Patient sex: F
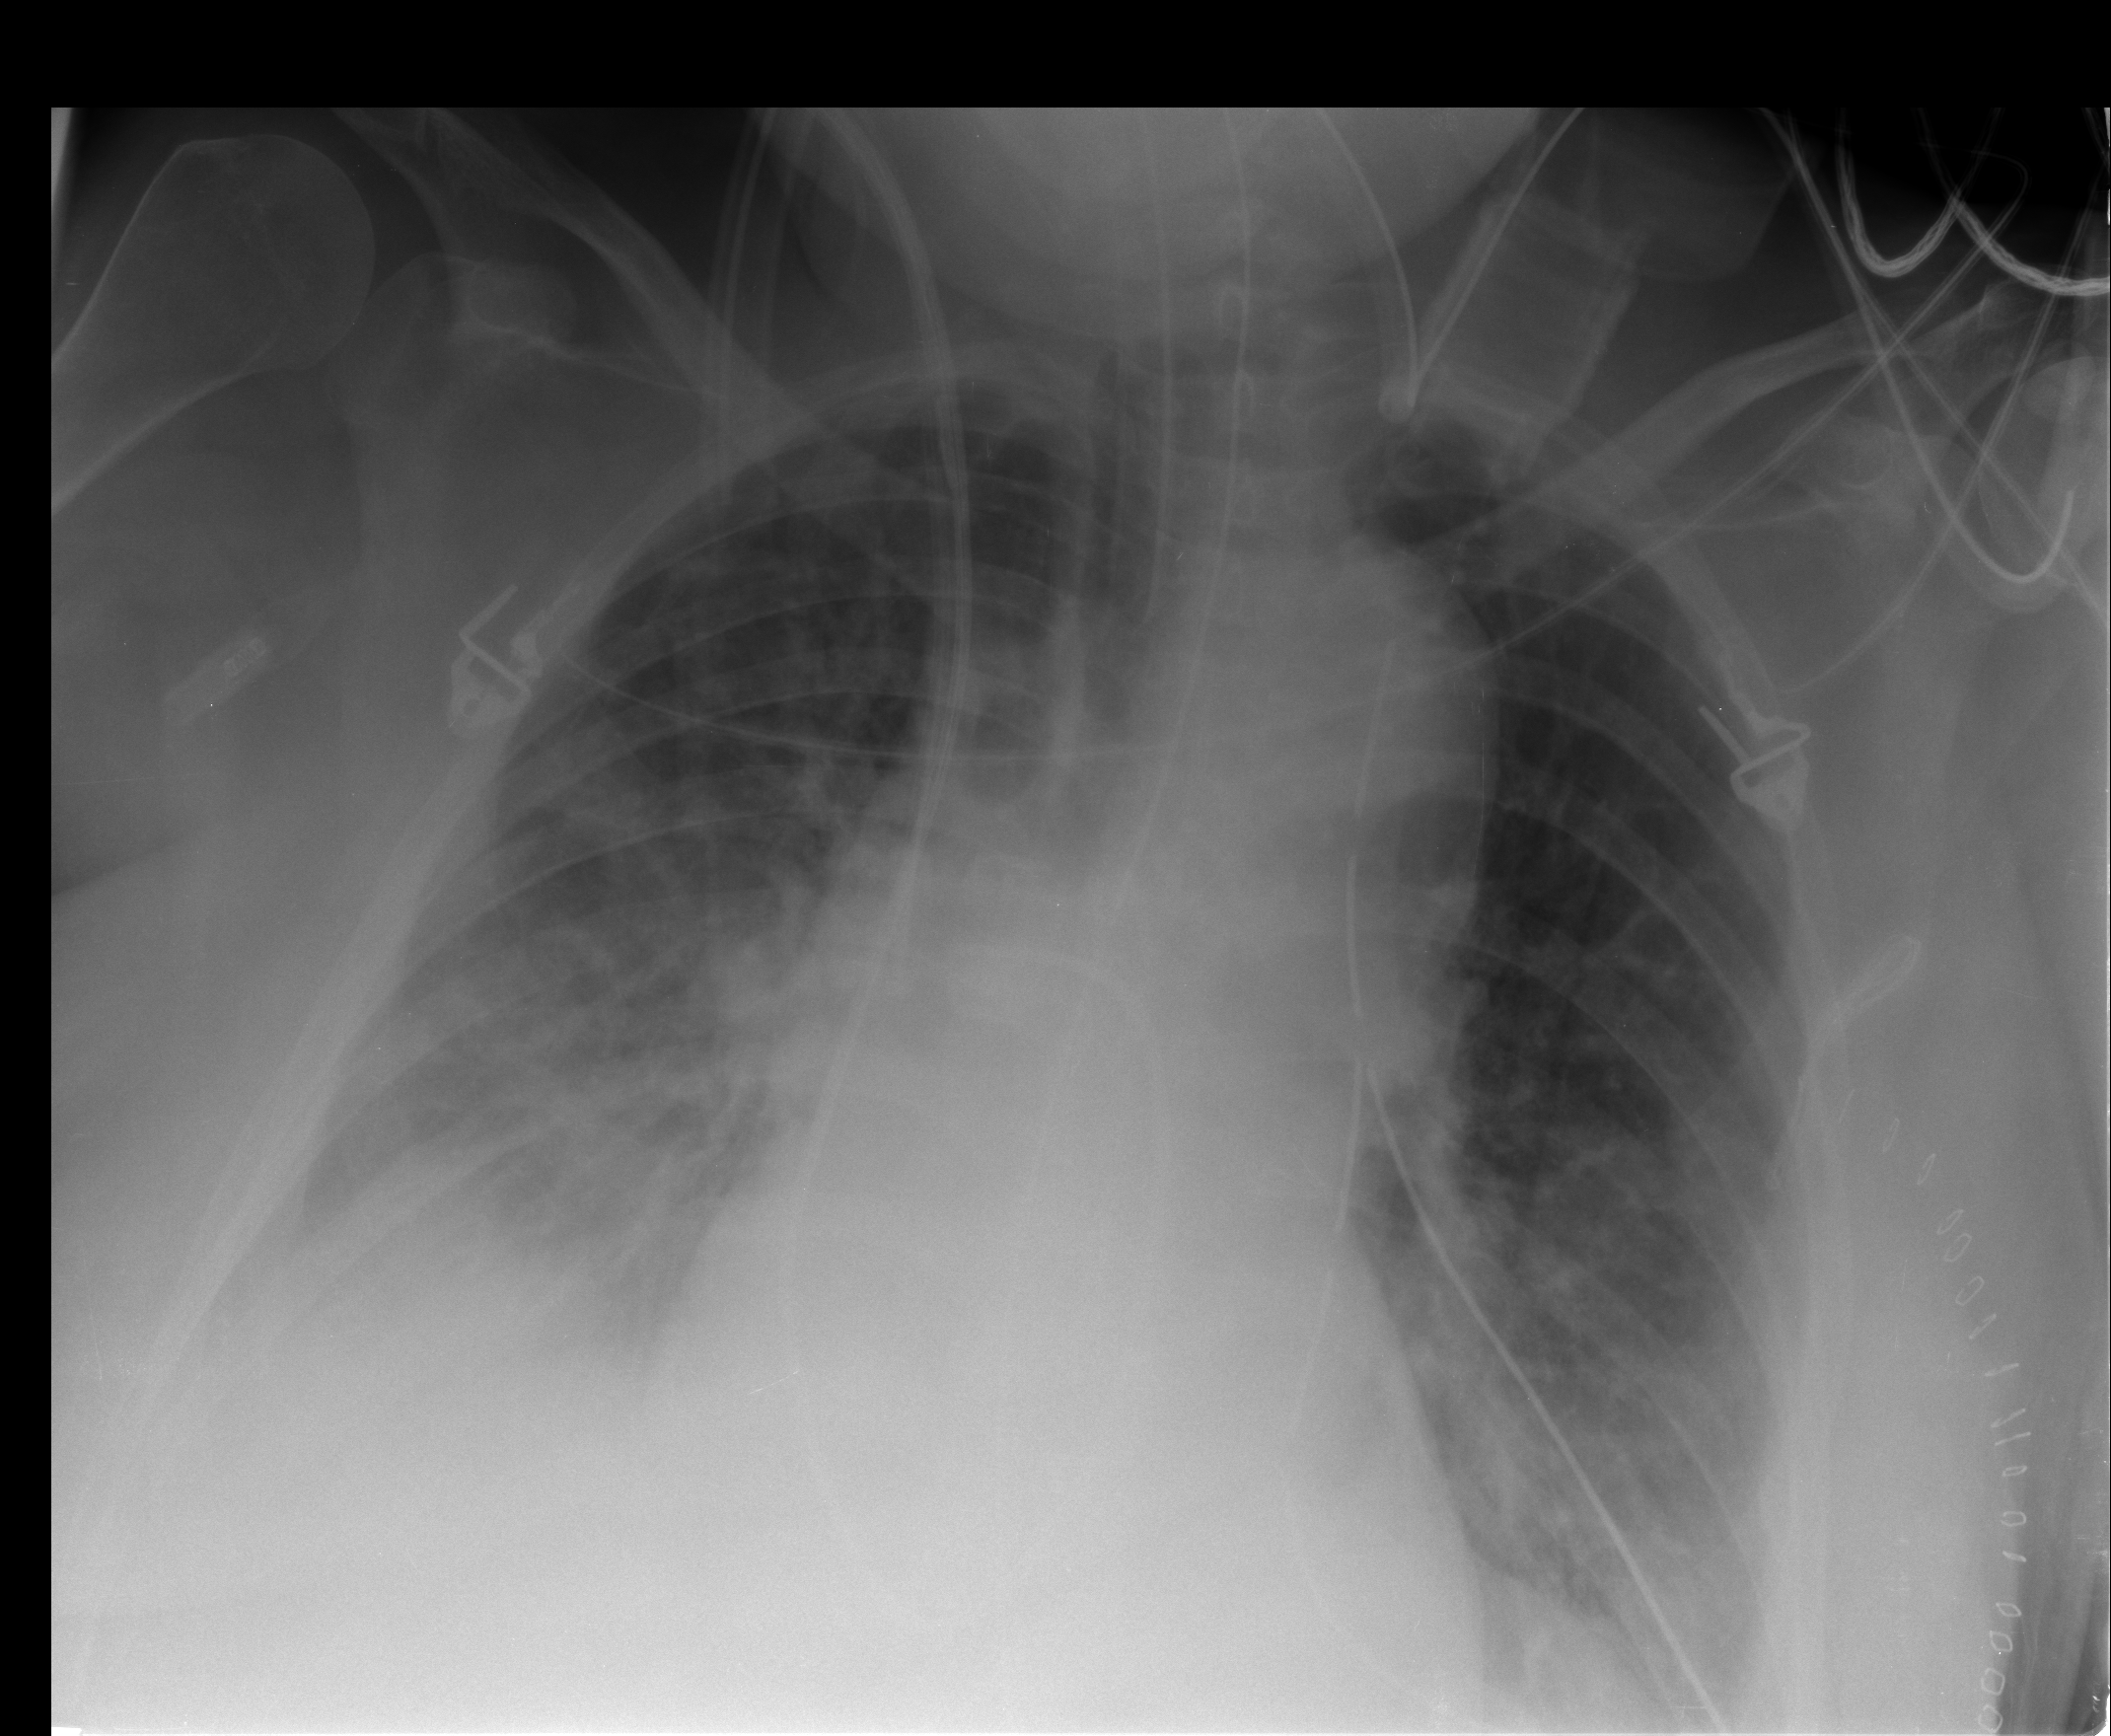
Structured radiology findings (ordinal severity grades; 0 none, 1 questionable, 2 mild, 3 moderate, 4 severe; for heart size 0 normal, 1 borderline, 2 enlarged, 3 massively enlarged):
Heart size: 2
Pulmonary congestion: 0
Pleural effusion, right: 3
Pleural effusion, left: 2
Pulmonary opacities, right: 3
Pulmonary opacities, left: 0
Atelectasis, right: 3
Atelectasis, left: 0